Field crop: maize
Growth stage: 2
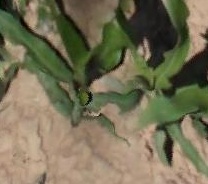
Species: maize